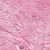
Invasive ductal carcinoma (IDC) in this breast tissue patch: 0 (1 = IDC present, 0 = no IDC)